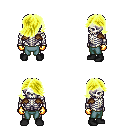
a pixel art fantasy rpg character, male body template, skeleton, leather shoulder armor, teal pants, gold swoop hairstyle, gold gloves, black shoes, four views (front, back, left, right), 2x2 character sprite sheet, small pixel art, hard edges, no anti-aliasing